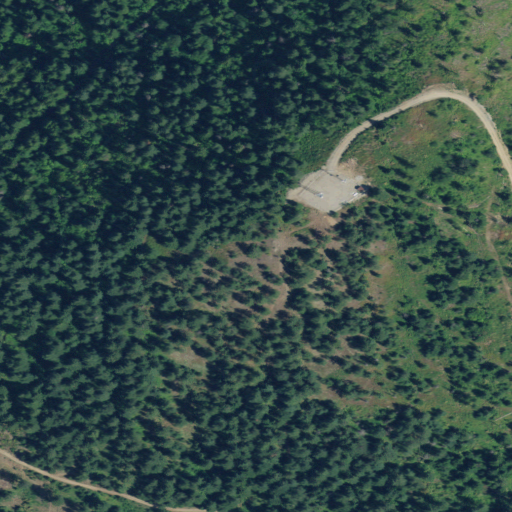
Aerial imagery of mountain in Idaho named Round Mountain containing evergreen forest and shrub